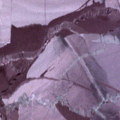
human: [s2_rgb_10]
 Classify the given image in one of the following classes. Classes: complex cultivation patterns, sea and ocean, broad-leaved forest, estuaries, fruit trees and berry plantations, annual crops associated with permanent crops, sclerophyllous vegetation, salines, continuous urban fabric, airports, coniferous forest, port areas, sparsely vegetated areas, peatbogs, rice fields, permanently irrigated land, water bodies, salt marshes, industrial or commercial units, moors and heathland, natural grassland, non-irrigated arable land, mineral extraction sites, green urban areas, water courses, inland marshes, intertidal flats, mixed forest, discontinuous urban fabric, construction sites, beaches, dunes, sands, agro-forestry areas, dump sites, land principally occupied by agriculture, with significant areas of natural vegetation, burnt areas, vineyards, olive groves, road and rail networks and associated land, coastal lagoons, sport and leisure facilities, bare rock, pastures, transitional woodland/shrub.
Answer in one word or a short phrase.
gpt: sea and ocean